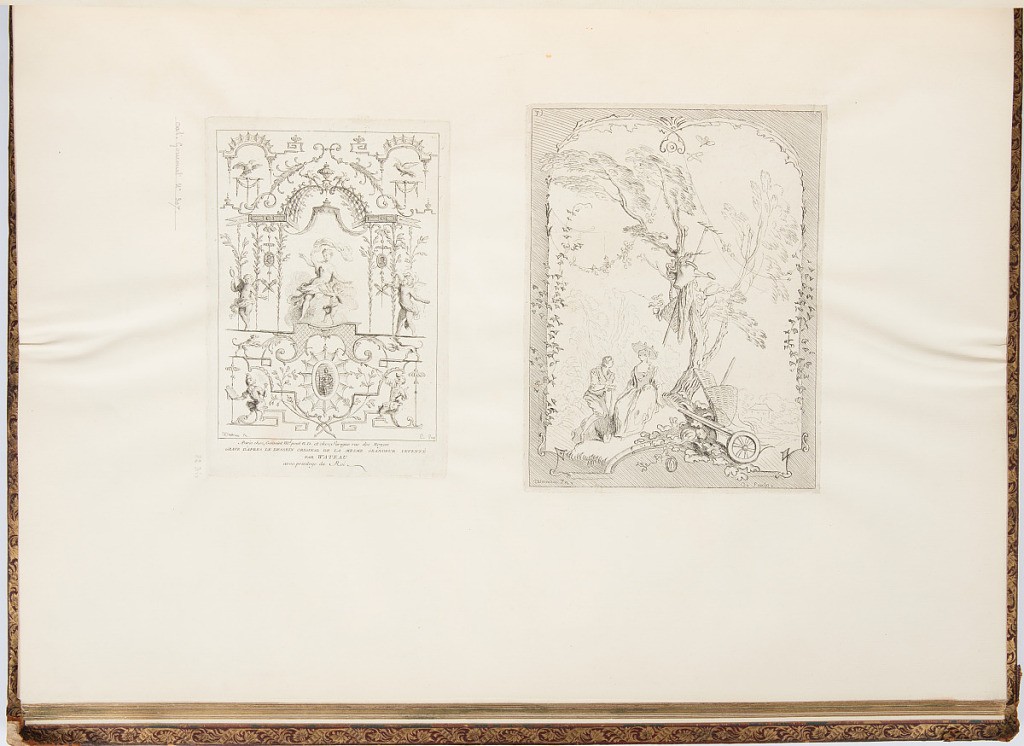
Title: Ornament Vignettes
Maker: Antoine Watteau, French, 1684–1721
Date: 1723-1735
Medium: Etching on laid paper
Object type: Bound print
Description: Sheet printed with two plates. The left plate depicts Venus born upon a cloud surrounded by arabesque ornamentation including reeds, putti, a trellis, doves, dogs, branches, and monkeys (singeries). The right plate is a vignette, first state, of a woman seated under a tree; next to her is a farmer leaning on a space. The scene is surrounded by vines. Both plates are signed.